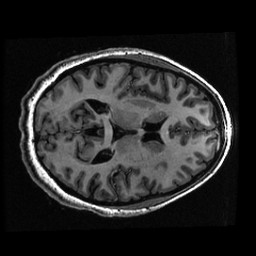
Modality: T1w
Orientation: axial
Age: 21
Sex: female
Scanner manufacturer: ge
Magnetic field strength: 3 T
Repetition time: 0.01144 s
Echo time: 0.005012 s